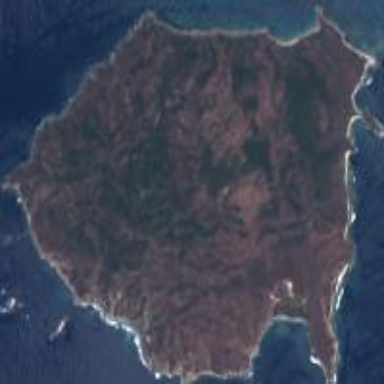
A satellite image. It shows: Island with natural coastline.